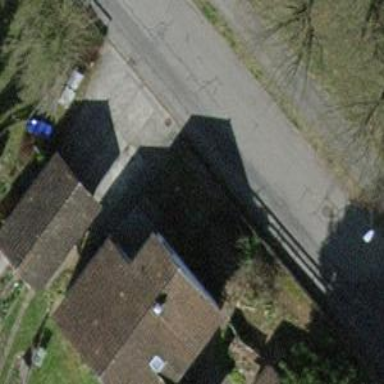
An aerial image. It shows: Group of garages.